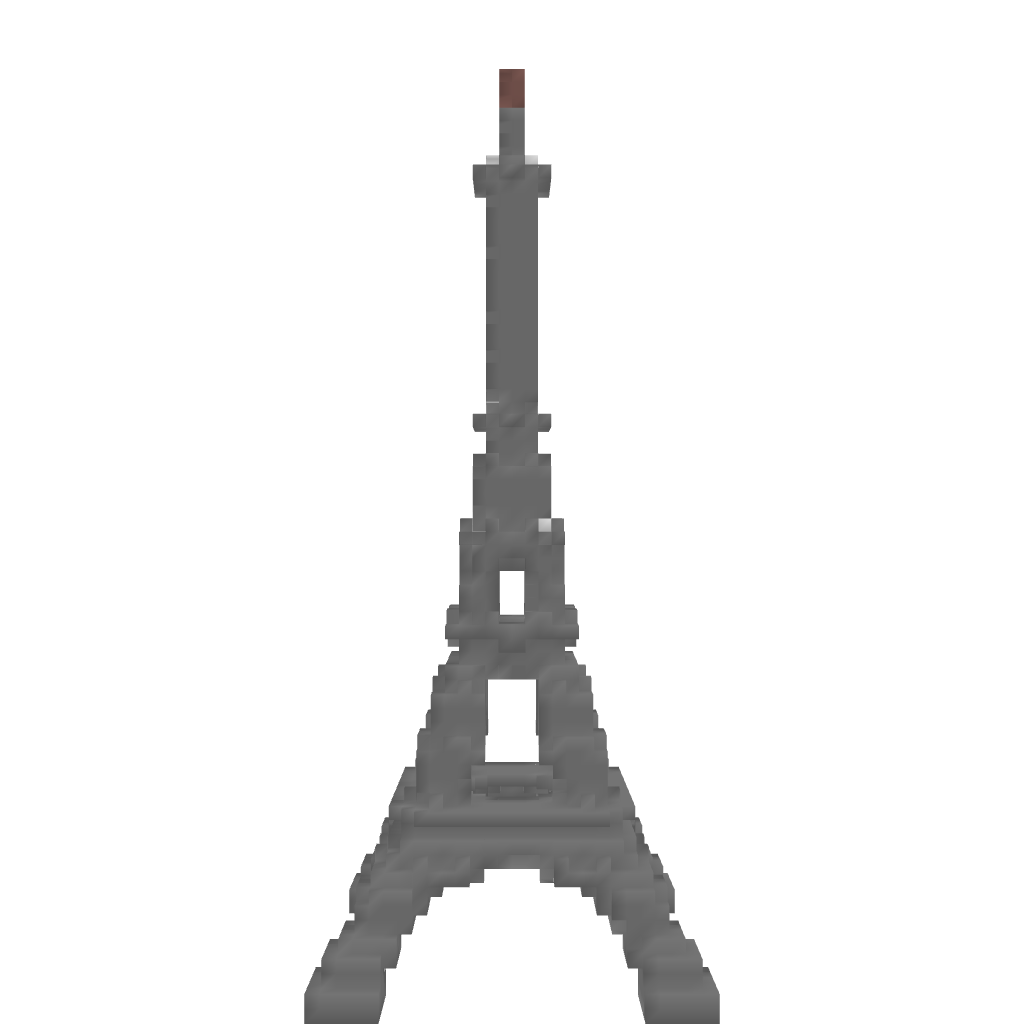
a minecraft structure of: Eiffel Tower bad low quality